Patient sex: M
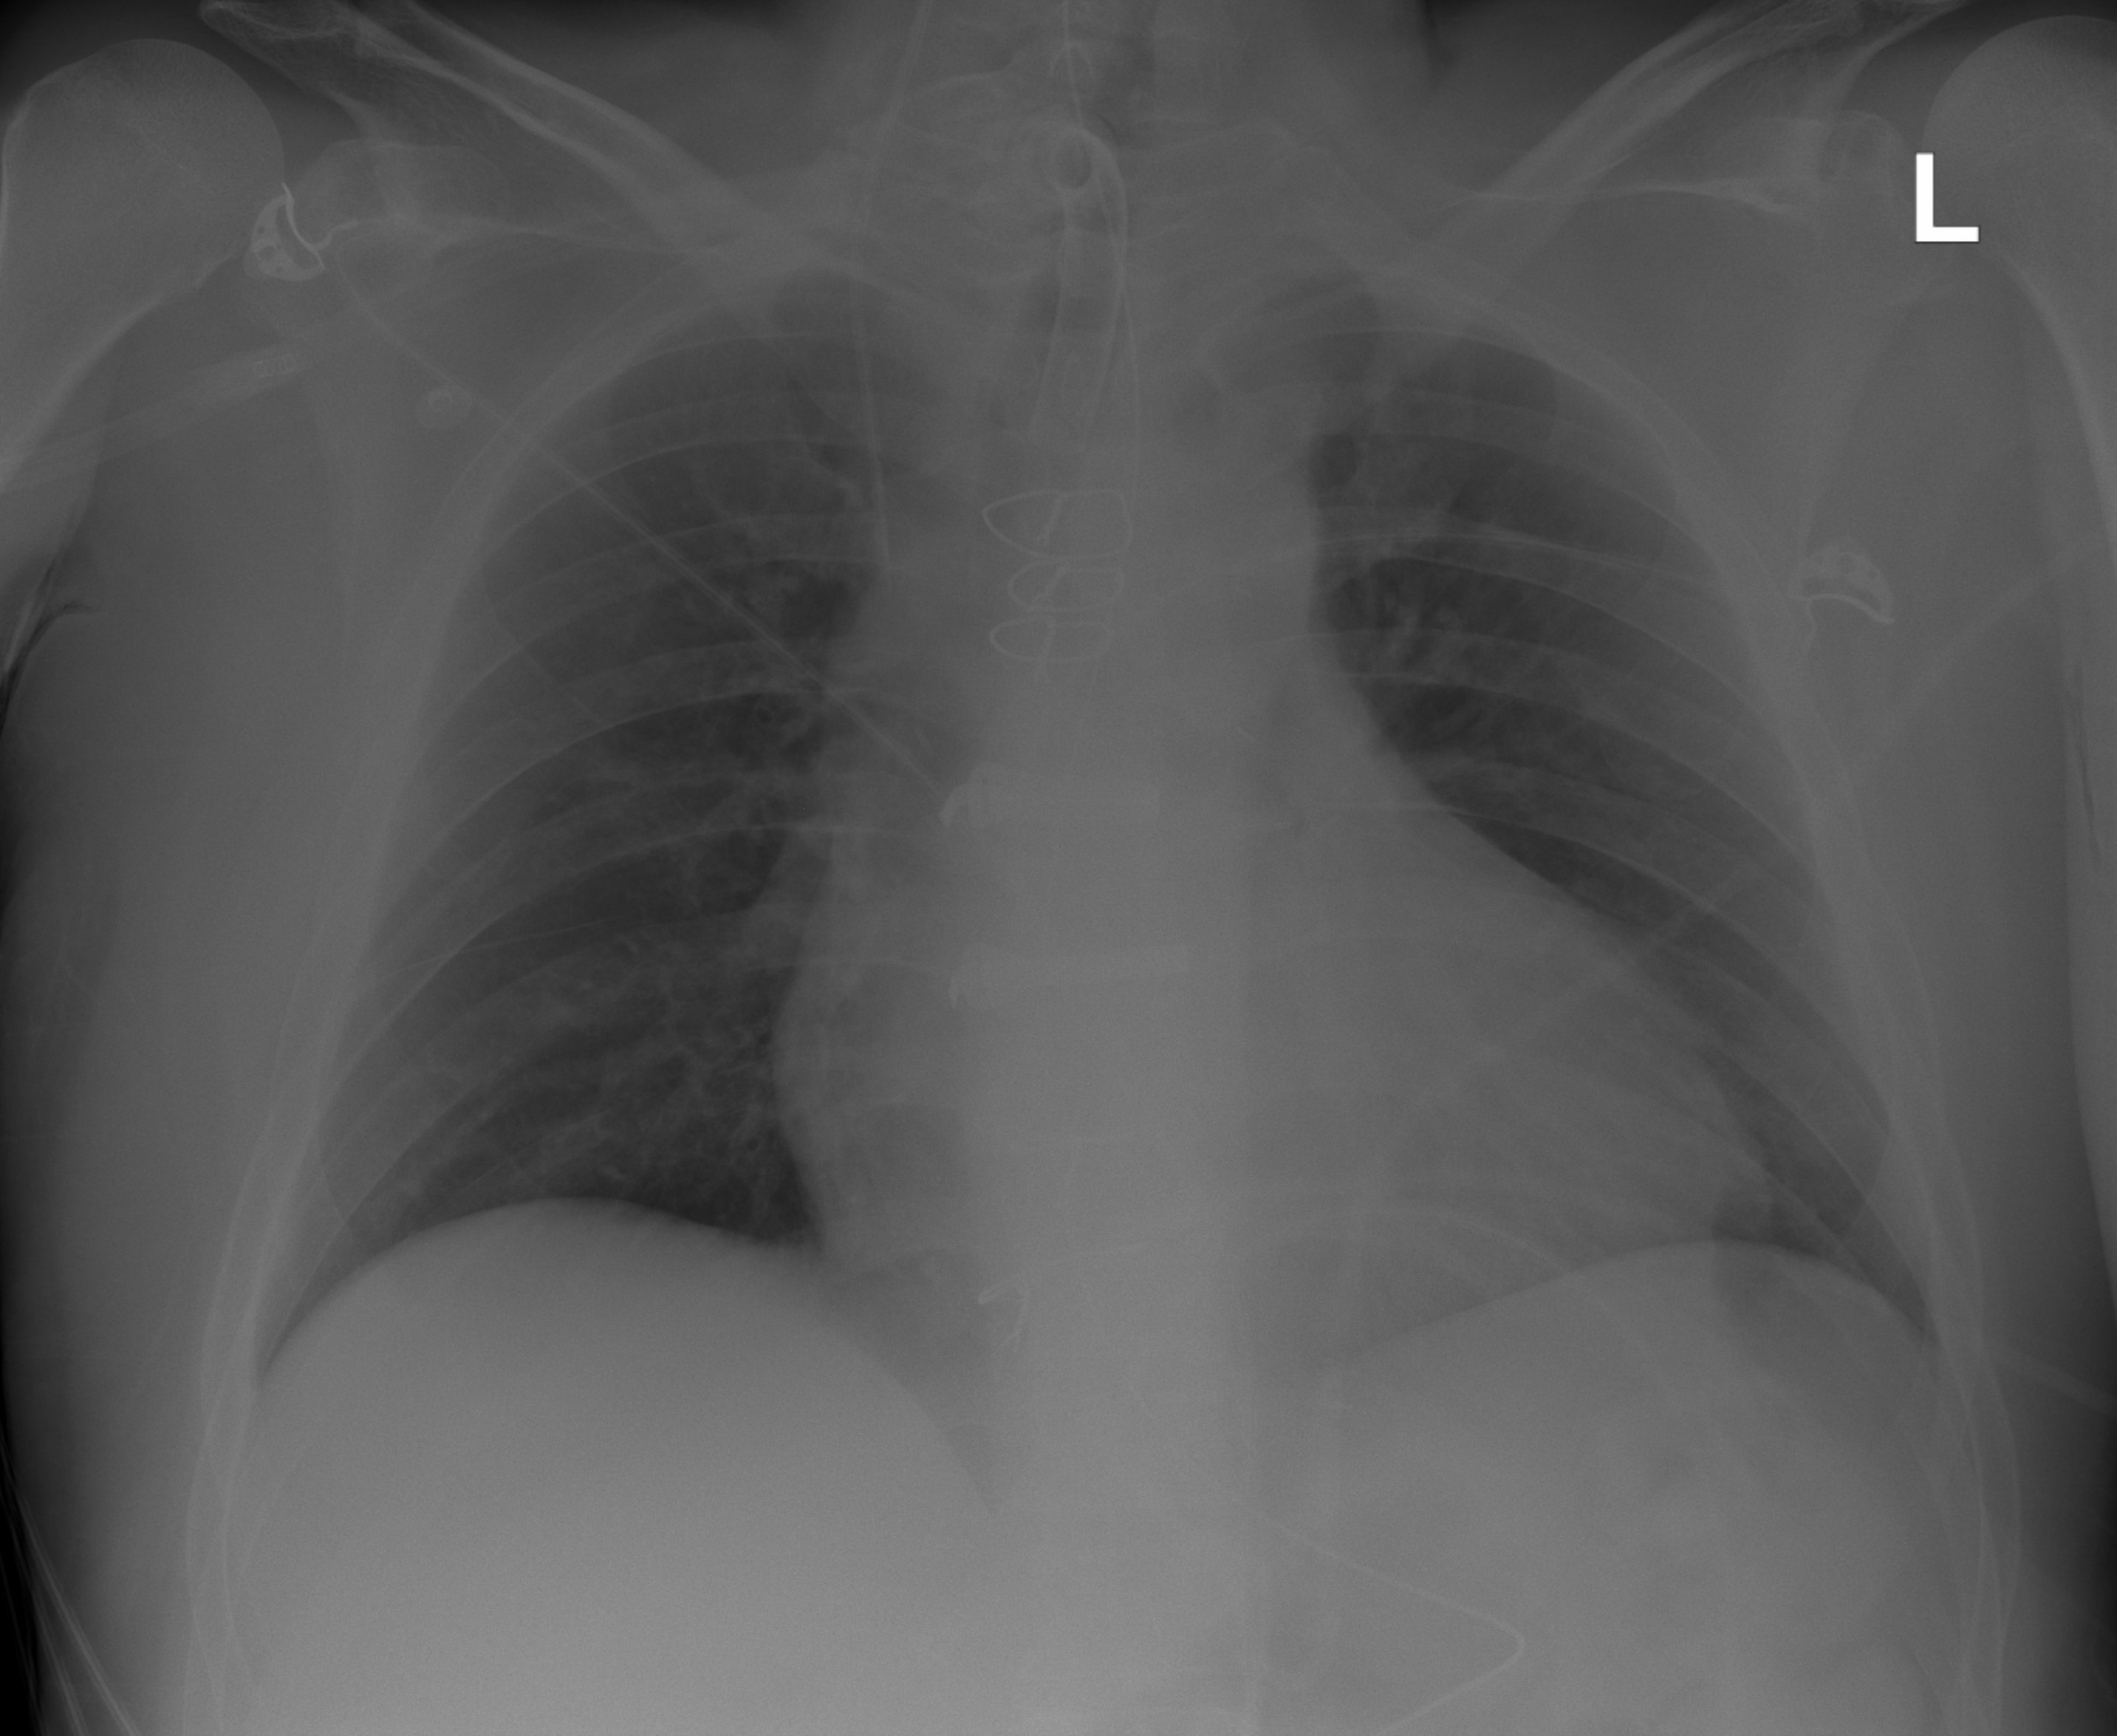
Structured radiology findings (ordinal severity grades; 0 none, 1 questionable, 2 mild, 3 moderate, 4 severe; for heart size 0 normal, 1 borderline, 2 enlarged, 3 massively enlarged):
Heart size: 2
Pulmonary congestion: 0
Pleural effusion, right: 0
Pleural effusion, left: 1
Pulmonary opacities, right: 0
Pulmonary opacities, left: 0
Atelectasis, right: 0
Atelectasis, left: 0